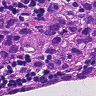
Metastatic tissue present: yes